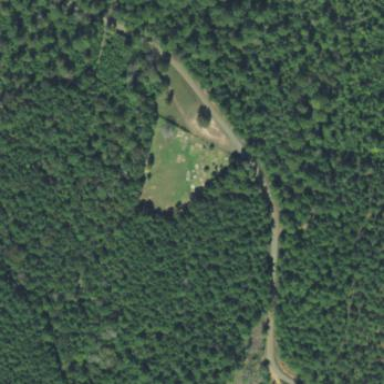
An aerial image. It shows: Cemetery.